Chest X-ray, AP view. Patient: 48 years old, sex M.
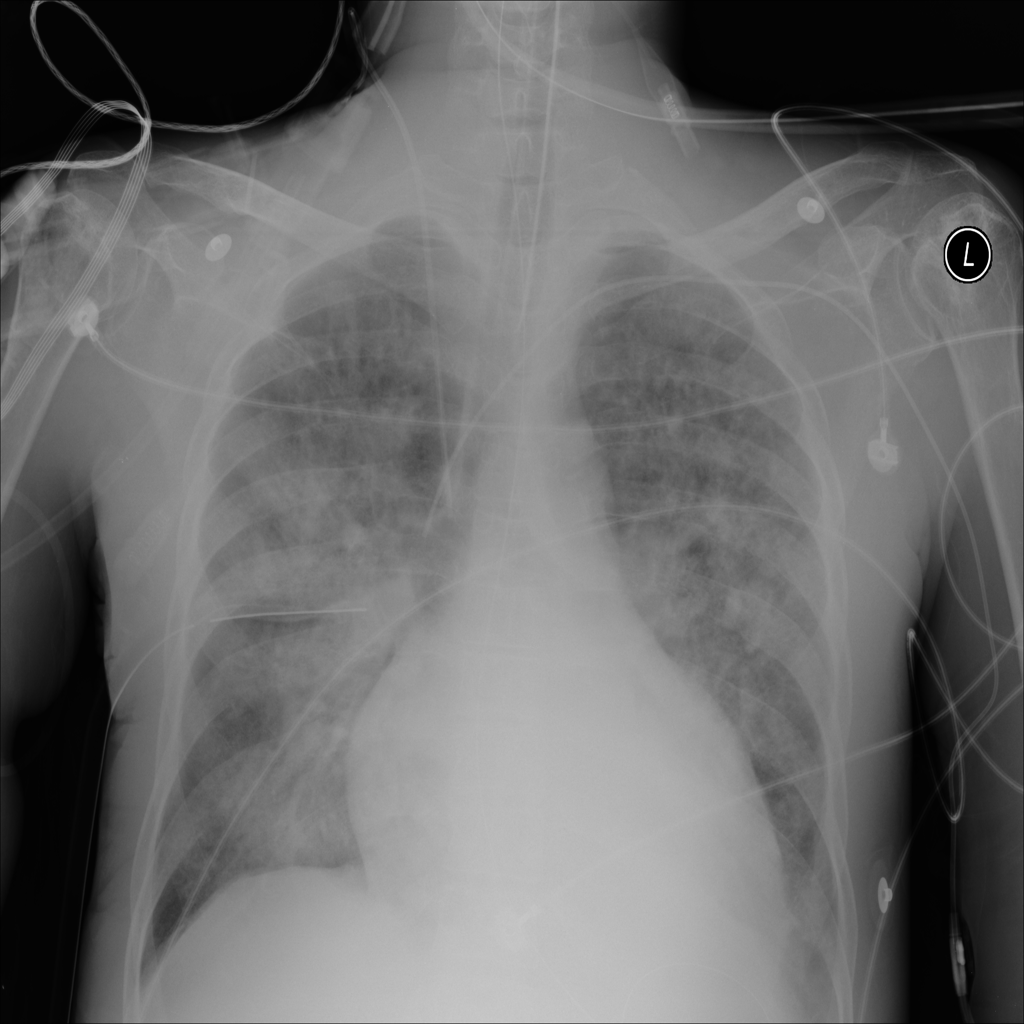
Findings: No Finding